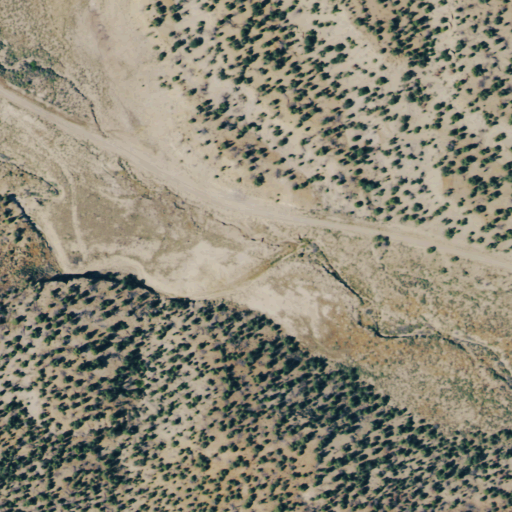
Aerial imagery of valley in Colorado named Soda Springs Canyon containing shrub, evergreen forest, and low intensity development